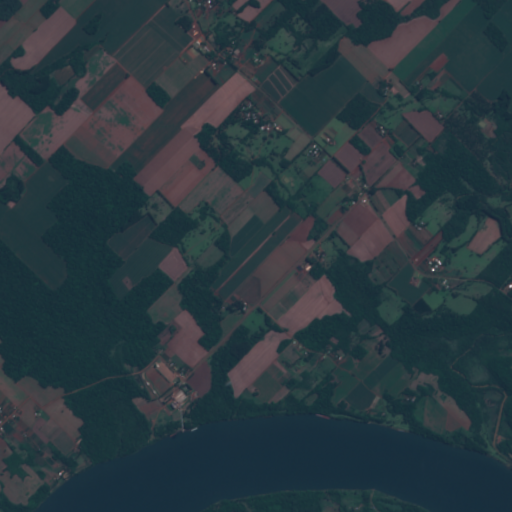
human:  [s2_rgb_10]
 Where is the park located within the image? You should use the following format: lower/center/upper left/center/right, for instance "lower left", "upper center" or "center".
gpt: The park is located in the center right of the image.
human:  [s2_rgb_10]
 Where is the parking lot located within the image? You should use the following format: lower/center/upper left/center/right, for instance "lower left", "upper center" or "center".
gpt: The parking lot is located in the lower left of the image.
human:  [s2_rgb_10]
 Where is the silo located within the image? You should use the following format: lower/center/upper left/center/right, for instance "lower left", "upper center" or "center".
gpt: The silo is located in the lower center of the image.
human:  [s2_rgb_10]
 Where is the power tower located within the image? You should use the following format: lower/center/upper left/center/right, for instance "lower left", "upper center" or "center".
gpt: There is no power tower in the image.